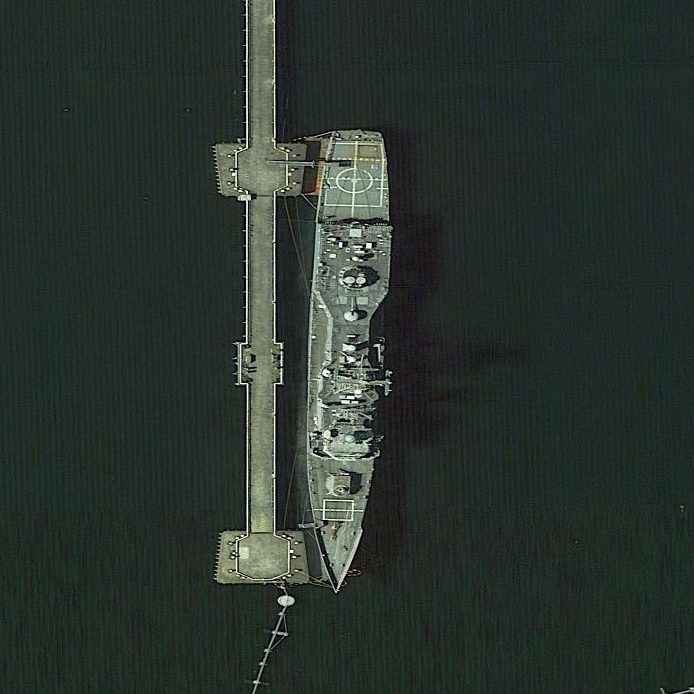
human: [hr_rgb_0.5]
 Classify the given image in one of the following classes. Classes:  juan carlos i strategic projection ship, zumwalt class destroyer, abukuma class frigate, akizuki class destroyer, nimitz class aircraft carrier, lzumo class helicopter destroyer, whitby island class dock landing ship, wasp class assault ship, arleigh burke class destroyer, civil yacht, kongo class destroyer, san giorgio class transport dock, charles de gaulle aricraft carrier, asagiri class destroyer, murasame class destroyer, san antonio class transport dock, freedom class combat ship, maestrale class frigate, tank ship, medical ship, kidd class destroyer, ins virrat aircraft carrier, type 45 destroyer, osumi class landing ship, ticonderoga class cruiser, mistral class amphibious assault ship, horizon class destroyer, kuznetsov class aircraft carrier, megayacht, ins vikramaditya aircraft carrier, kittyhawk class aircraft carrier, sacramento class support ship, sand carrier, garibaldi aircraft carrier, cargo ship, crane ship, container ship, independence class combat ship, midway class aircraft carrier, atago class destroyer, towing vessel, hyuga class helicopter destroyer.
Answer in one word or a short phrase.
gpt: Ticonderoga class cruiser